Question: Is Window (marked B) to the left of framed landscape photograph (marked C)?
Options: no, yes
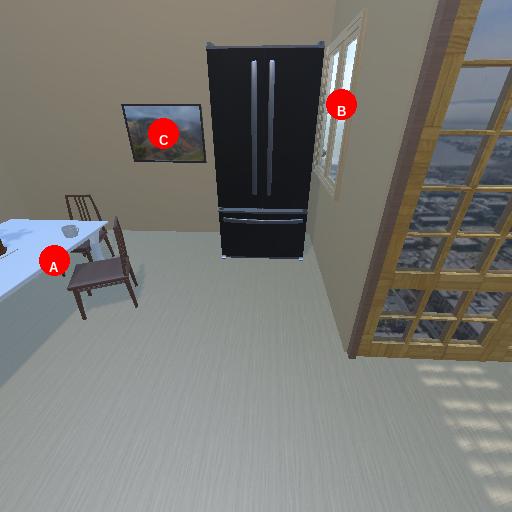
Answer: no